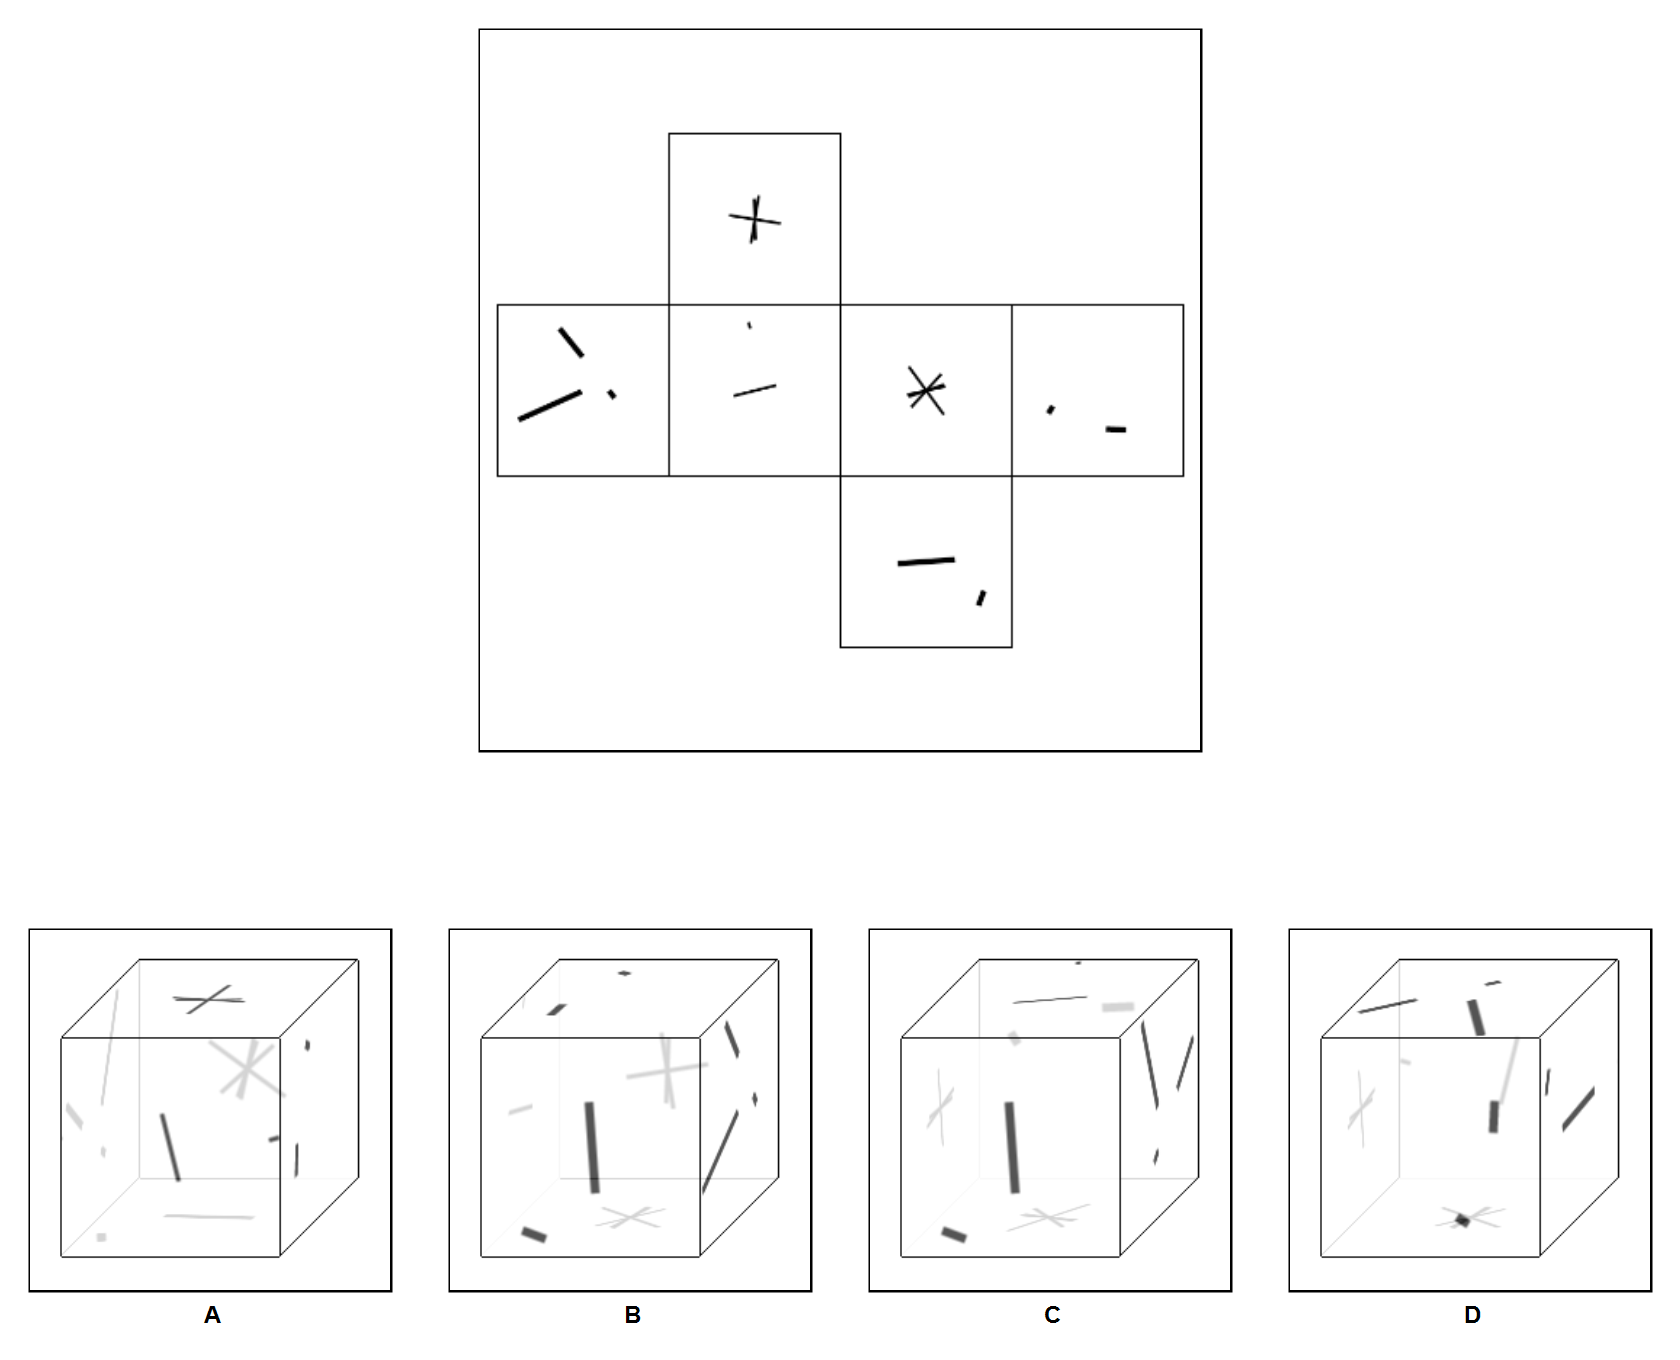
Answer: D